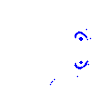
Particle: pion